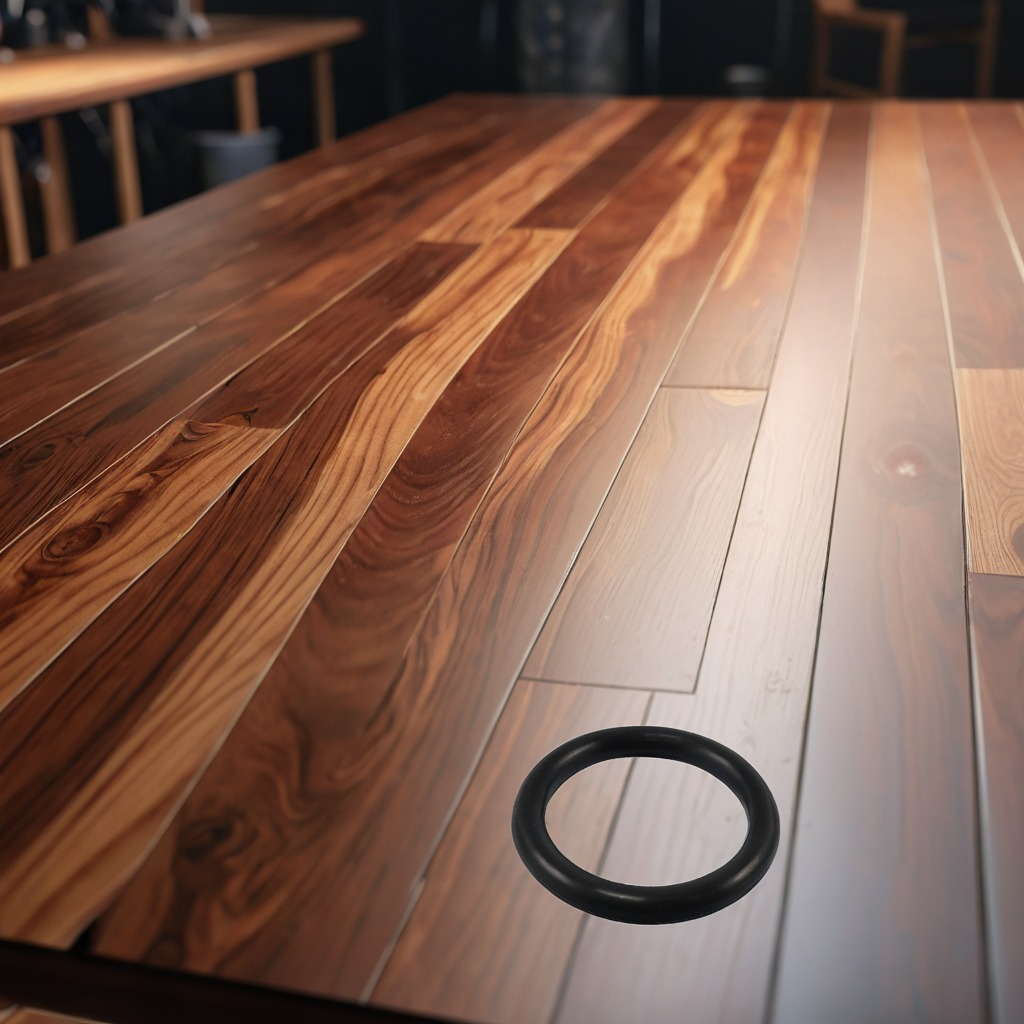
A rubber O-ring is lying on a wooden table in a carpentry studio rich wood textures side lighting.